Question: I've got a Visual Studio Setup Project that uses the file to create an item as outlined in <URL> article on SO.
The Installer does not run.
When I launch the installer by double-clicking the file, the "Please wait while setup launches" screen barely blips on the screen before I am confronted with my error.

The Text is (for search functions):
> The installer has encountered an unexpected error installing this package. This may indicate a problem with this package. The error code is 2727.
I have found a set of <URL>, and Error Code 2727 translates to
> 'The directory entry '[2]' does not exist in the Directory table'.
Could someone guide me towards fixing this? What should I do?
At the suggestion of <URL>, I have created an error log for my installer. After looking it over, it appears my installation error could be the result of having a link to the file that I use in conjunction with my Project's '[ProductCode]' to create an link.
The log file shown below appears to indicate that my installation fails when the installer attempts to create a temporary file for , then it has another failure when it tries to display the Error Icon.
The file <URL>.
I have an in the setup project that links back to the batch file 'uninstall.bat' in my main project:
'''
@echo off
%windir%\system32\msiexec.exe /x %1
'''
The 'Arguments' to the is only '[ProductCode]', since the '/x' switch is hard coded into the batch file.
The Visual Studio Installer was not creating a folder that had some required DLLs in it.
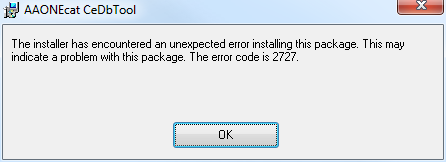
Answer: The first step should be creating an <URL> to see what triggers the error.
From the log you posted, it seems like your MSI tries to use a directory which is not in Directory table. Are you using any merge modules or special custom actions? If so, try to determine if they try to use a directory from your package.
You mentioned something about an uninstall shortcut. Can you give us more details?